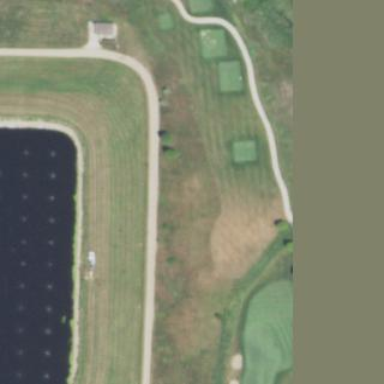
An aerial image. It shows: Area of rough grass used for golf.